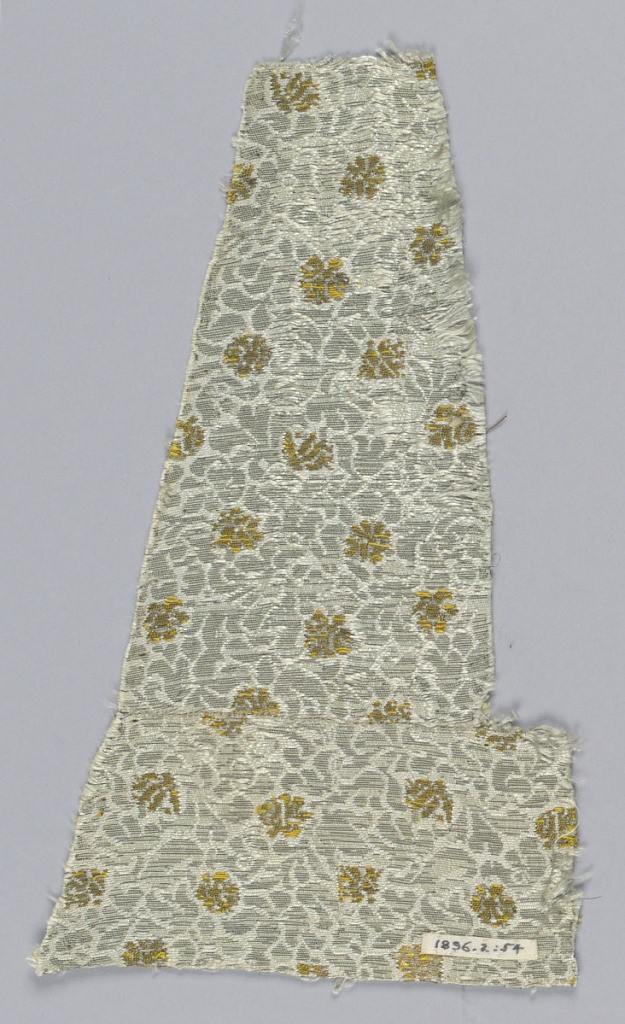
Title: Fragment
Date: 17th century
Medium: silk, metallics Technique: compound twill weave with supplementary weft
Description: Pale blue-gray silk with closely spaced allover pattern of small conventionalized floral motifs in silver and gold. Extra weft of flat strips of silver appears on surface. Minute blossoms in gold, powdered over ground.